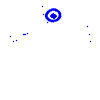
Particle: electron